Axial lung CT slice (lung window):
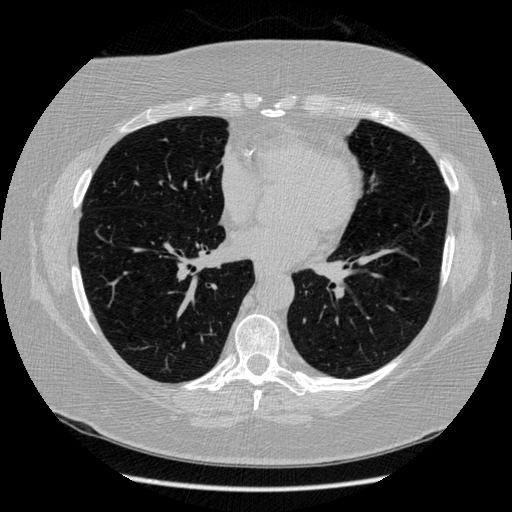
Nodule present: no